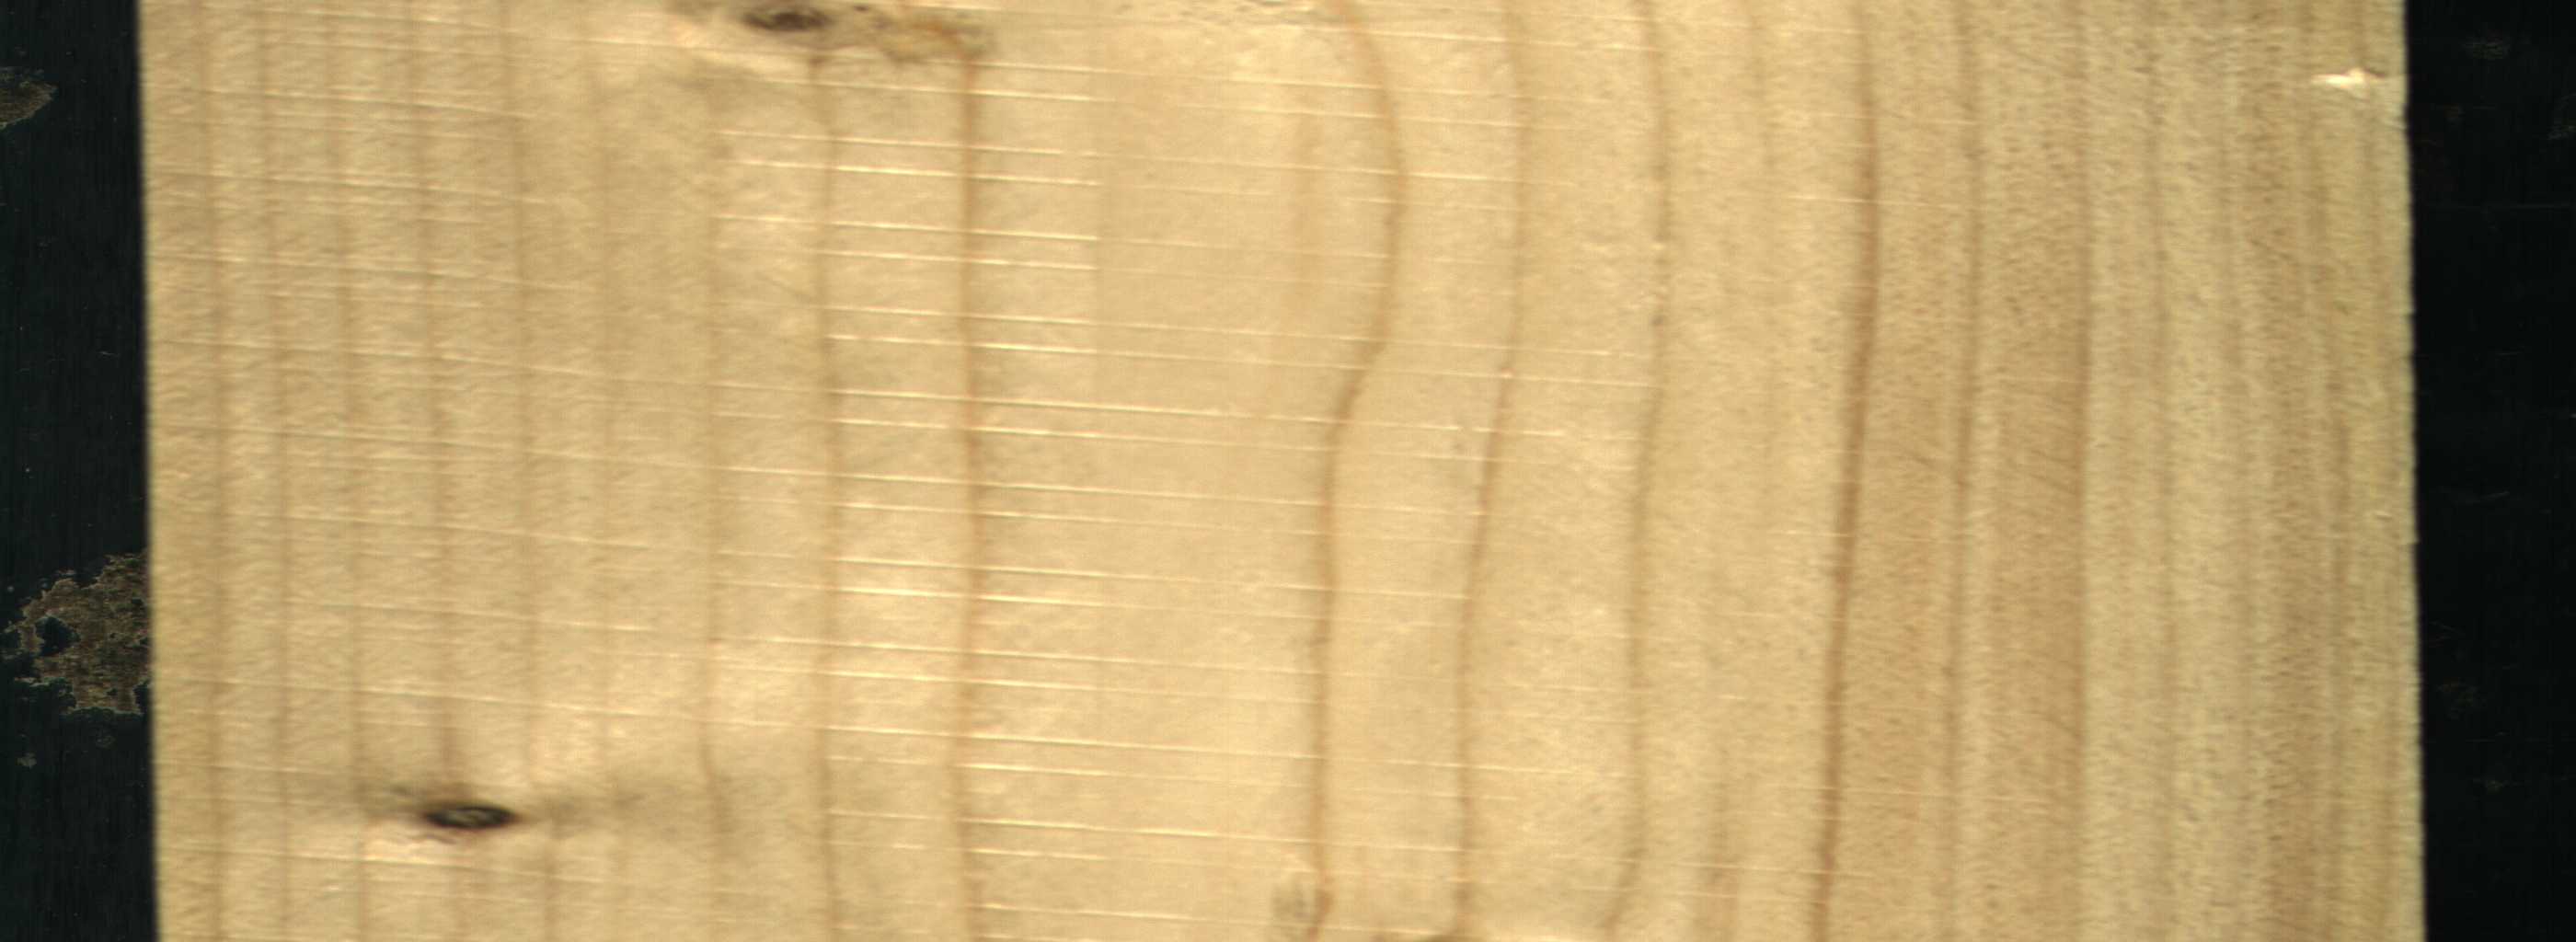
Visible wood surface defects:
Dead_Knot
Live_Knot